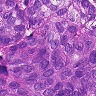
Metastatic tissue present: yes